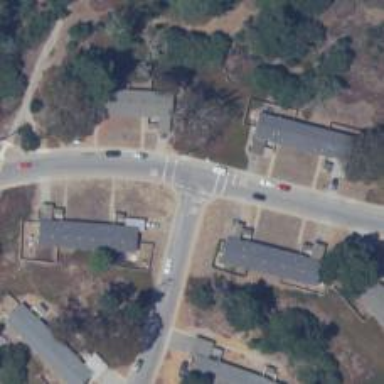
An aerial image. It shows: Marked crossing on footway.